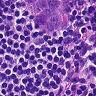
Metastatic tissue present: yes